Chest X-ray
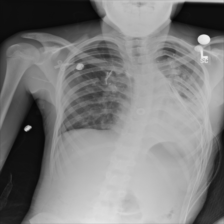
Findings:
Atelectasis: positive
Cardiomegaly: negative
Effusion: positive
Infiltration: negative
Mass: negative
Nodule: negative
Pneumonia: negative
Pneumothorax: negative
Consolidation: negative
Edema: negative
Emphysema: negative
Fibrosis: negative
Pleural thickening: negative
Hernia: negative